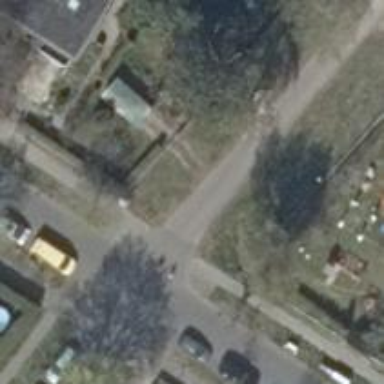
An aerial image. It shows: Footway.